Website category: university
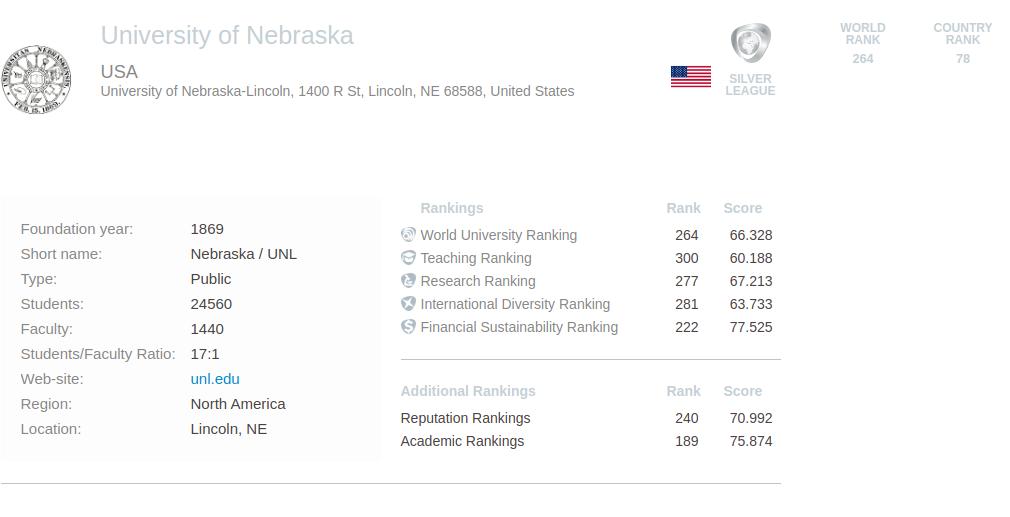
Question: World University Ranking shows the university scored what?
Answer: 66.328

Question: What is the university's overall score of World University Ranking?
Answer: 66.328

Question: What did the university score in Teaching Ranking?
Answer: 60.188

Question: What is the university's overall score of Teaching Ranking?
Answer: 60.188

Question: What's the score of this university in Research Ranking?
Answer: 67.213

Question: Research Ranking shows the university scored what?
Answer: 67.213

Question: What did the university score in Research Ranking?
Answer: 67.213

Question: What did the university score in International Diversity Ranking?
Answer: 63.733

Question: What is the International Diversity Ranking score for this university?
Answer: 63.733

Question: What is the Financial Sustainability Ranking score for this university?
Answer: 77.525

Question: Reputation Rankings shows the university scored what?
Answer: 70.992

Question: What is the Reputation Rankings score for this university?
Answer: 70.992

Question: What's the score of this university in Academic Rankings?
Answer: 75.874

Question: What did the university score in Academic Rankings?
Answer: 75.874

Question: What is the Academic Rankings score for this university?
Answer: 75.874

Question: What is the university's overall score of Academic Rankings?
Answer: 75.874

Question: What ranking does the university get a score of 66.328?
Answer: World University Ranking

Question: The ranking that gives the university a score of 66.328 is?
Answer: World University Ranking

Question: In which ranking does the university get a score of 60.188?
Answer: Teaching Ranking

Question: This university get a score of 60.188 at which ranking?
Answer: Teaching Ranking

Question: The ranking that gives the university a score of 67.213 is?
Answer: Research Ranking

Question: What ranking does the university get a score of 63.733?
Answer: International Diversity Ranking

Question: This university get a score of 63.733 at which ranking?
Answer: International Diversity Ranking

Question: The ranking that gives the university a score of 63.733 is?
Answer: International Diversity Ranking

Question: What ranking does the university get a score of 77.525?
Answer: Financial Sustainability Ranking

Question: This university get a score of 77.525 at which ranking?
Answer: Financial Sustainability Ranking

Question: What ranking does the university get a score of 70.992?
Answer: Reputation Rankings

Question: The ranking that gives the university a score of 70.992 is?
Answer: Reputation Rankings

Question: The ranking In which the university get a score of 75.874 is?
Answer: Academic Rankings

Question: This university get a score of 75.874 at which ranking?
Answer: Academic Rankings